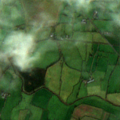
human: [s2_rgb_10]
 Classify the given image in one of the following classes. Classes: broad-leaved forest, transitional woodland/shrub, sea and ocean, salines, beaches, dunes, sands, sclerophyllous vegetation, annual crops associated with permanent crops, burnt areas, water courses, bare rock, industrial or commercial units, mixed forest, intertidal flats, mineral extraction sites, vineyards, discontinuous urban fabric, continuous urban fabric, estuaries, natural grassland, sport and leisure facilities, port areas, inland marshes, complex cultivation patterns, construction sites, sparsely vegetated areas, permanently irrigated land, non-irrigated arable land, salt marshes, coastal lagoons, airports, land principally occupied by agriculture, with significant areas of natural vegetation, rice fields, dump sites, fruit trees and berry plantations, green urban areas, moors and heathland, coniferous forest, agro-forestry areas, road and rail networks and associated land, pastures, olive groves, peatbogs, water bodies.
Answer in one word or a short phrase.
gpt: non-irrigated arable land, pastures